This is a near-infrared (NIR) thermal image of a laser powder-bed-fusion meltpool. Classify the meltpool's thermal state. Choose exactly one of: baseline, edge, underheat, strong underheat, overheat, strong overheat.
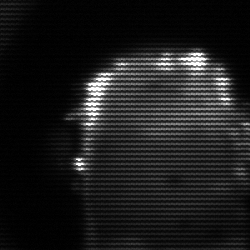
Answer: baseline